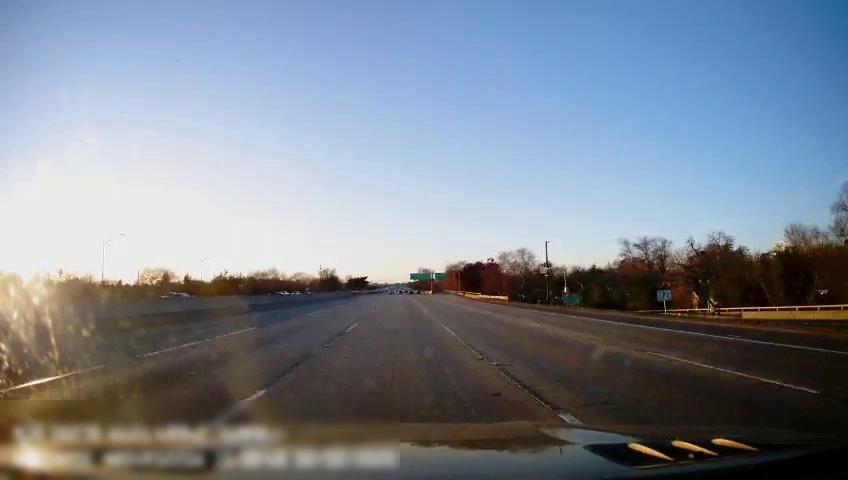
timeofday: Day
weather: Sunny
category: Drivable Space
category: Lanes | Current Lane
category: Lanes | Current Lane
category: Lanes | Alternate Lane
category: Lanes | Alternate Lane
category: Traffic | Signs
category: Traffic | Signs
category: Traffic | Signs